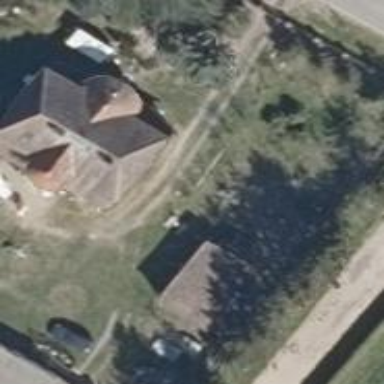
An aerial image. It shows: House with half-hipped roof shape.